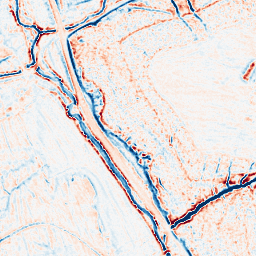
Category: edge_preserving
Decomposition family: bilateral
Decomposition parameters: d: 9
sigma_color: 50
sigma_space: 75
Upsampling method: bilinear
Upsampling parameters: scale: 4
Upsampling scale: 4